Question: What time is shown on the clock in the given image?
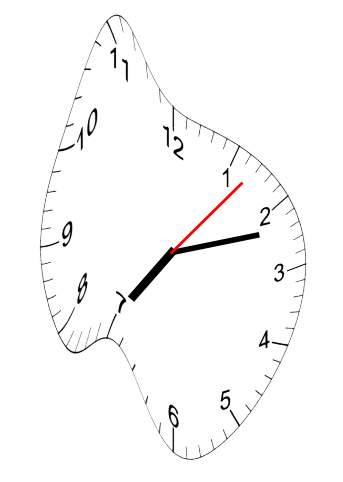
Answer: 07:12:07